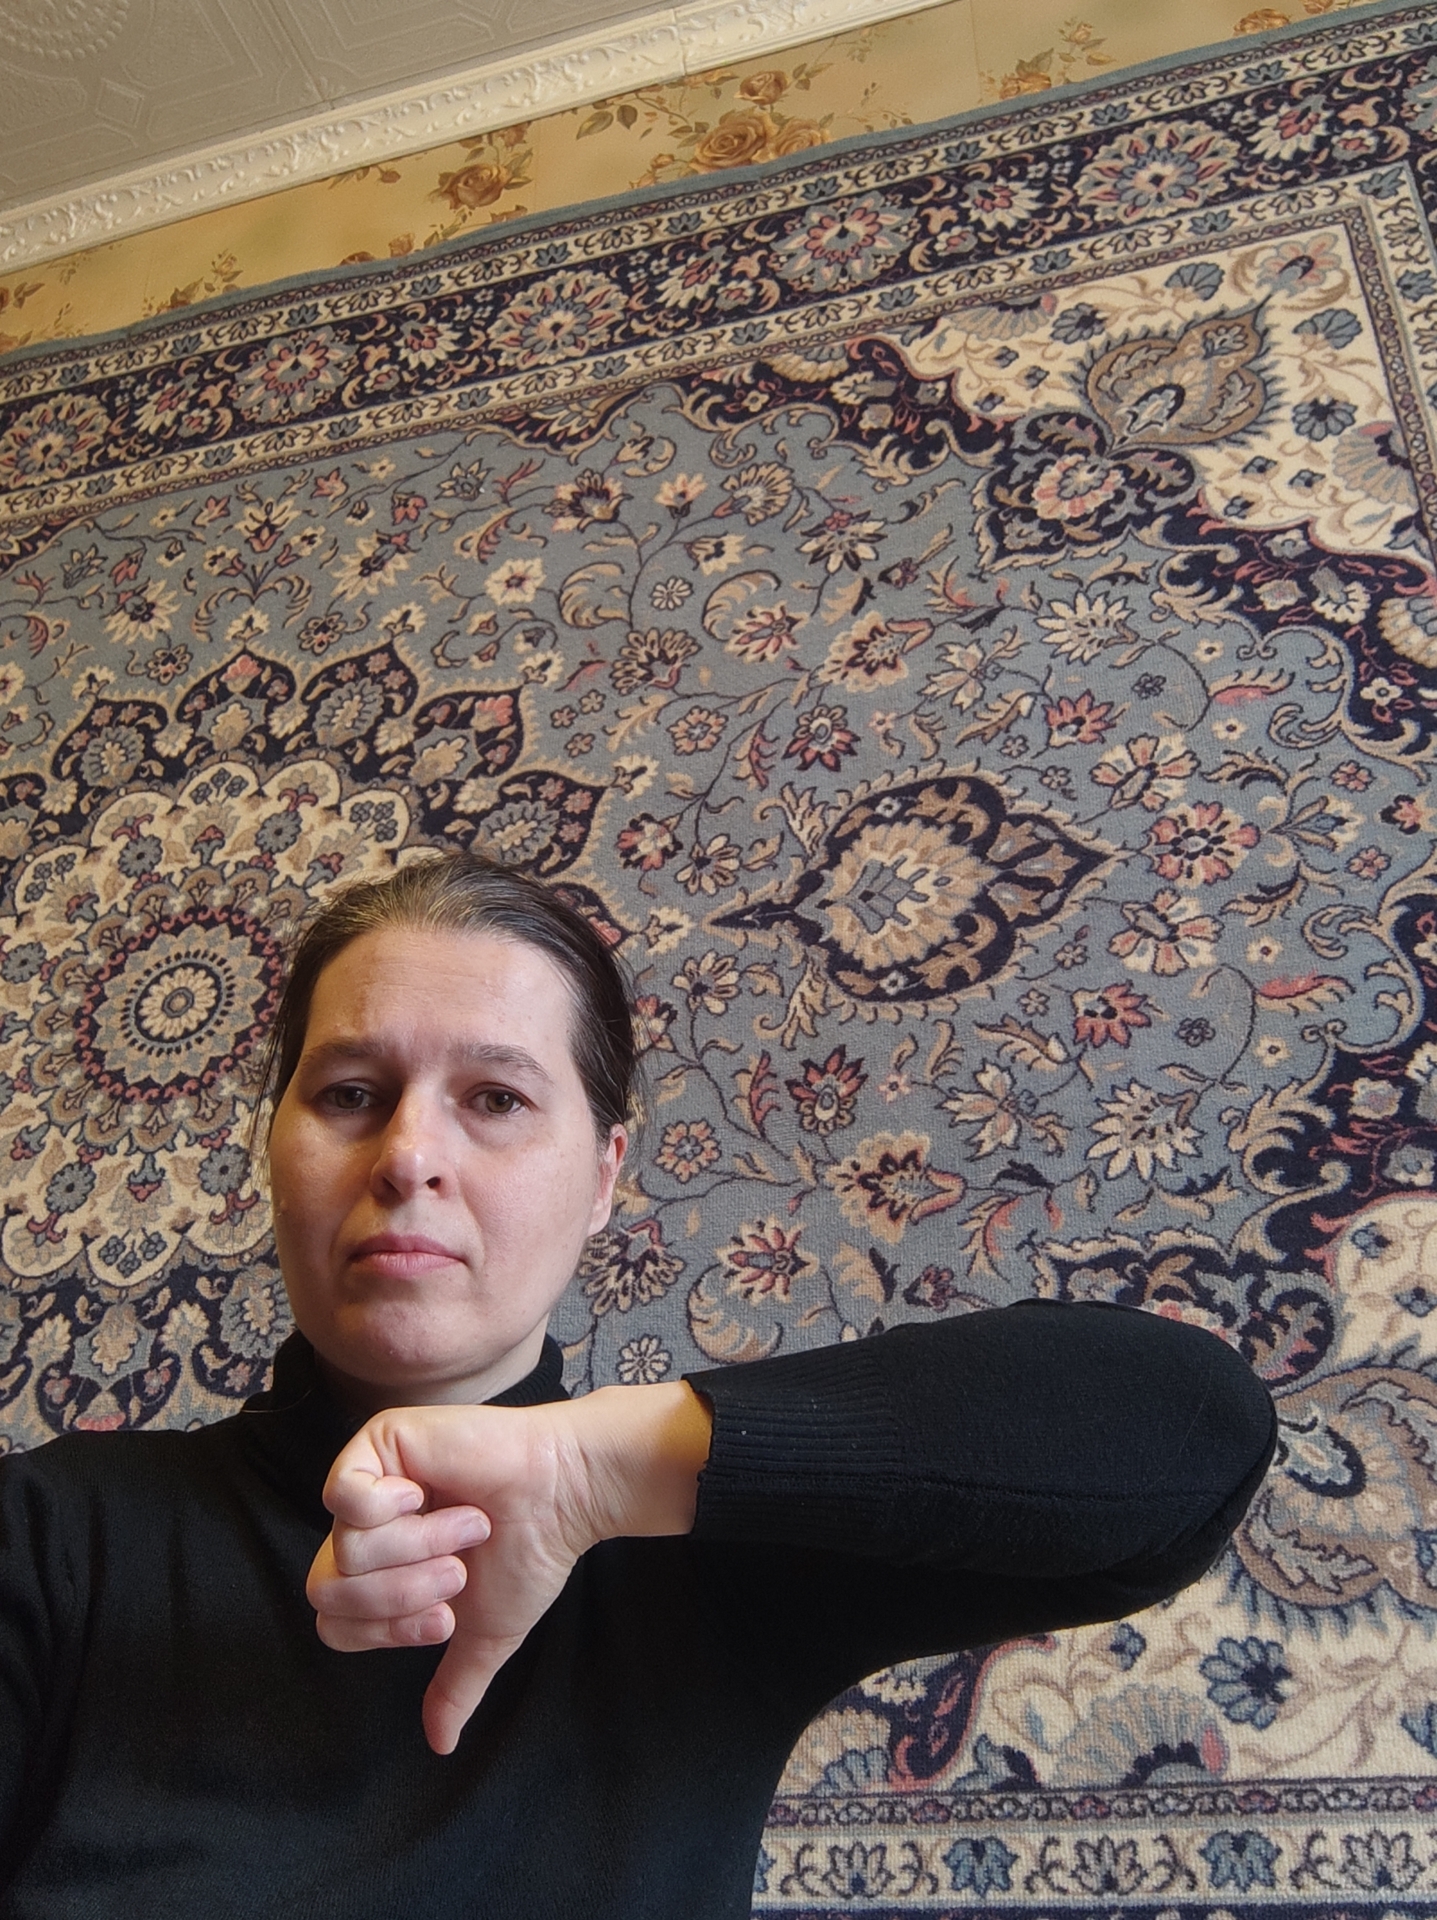
Label: clear